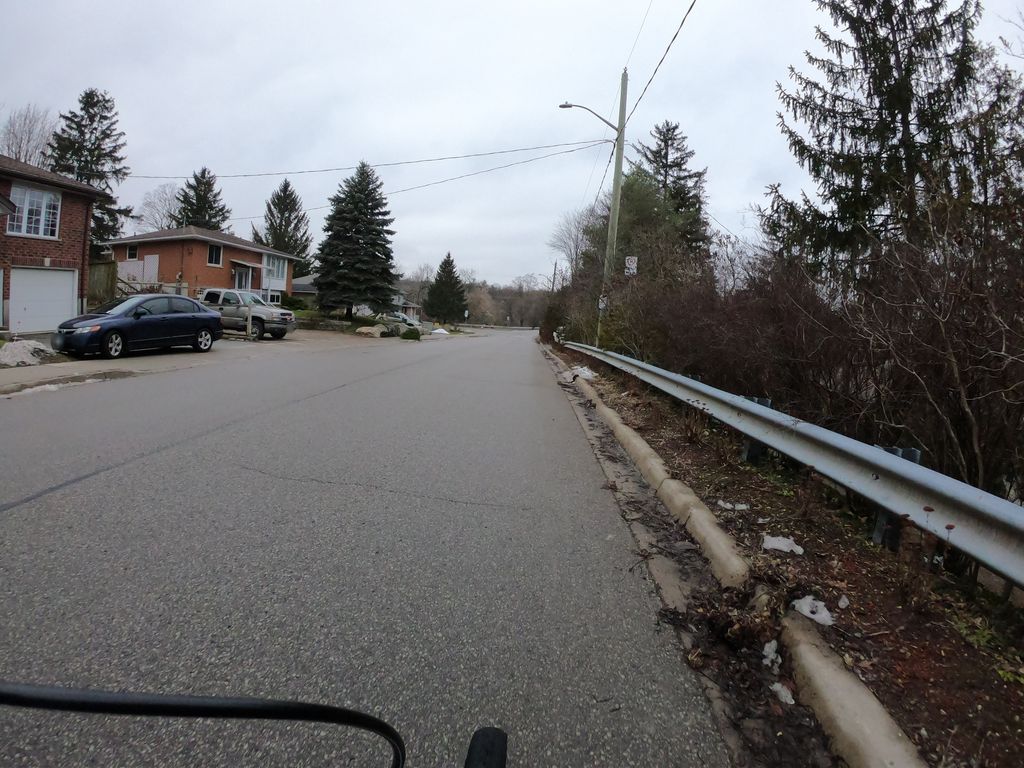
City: kitchener-waterloo